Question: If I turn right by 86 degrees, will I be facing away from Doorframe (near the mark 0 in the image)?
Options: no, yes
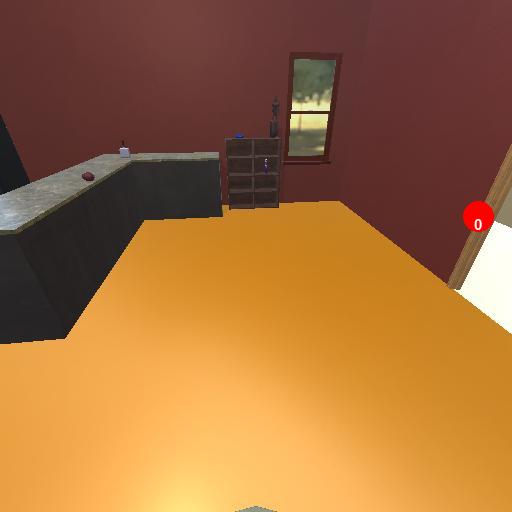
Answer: no